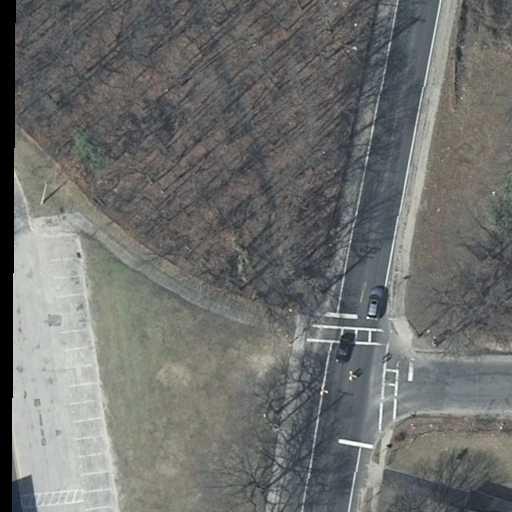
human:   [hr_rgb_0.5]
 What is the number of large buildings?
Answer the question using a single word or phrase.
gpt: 0

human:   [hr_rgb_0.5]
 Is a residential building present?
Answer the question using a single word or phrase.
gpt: yes

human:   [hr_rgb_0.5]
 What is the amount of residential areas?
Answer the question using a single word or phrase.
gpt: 1

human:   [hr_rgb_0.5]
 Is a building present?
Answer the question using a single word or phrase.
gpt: yes

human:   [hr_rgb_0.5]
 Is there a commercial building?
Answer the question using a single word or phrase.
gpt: no

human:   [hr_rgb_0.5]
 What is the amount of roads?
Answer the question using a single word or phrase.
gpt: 2

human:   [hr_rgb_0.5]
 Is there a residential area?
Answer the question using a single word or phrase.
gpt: yes

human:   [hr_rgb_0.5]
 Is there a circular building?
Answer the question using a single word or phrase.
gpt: no

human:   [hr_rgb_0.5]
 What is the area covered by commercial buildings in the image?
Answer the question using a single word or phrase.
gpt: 0m2

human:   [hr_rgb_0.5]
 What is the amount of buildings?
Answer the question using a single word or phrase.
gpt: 1

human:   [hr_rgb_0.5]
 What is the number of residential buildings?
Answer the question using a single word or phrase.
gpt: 1

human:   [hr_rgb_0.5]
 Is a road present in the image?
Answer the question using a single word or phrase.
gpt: yes

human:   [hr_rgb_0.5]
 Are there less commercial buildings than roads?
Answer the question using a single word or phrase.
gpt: yes

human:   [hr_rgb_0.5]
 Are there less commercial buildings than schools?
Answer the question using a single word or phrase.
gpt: yes

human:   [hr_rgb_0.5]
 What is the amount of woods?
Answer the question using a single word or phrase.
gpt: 1

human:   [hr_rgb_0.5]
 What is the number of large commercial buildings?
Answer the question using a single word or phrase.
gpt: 0

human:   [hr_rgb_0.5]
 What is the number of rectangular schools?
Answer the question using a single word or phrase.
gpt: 1

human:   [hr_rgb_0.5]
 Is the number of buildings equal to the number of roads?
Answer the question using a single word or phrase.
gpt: no

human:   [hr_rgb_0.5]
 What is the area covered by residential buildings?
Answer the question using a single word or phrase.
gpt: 0m2

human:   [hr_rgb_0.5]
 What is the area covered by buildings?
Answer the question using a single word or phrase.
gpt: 0m2

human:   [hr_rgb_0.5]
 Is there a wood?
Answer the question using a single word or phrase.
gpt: yes

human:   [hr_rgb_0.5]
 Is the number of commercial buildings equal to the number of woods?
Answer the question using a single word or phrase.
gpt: no

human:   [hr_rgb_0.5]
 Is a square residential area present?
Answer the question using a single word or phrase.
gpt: no

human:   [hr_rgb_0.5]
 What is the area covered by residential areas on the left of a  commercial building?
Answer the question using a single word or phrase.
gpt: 0m2

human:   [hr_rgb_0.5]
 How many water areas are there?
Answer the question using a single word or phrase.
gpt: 0

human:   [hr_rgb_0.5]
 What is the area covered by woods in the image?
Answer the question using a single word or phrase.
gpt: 10599m2

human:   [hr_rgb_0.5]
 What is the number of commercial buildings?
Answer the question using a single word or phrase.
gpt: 0

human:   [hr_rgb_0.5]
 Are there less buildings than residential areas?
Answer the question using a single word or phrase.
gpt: no

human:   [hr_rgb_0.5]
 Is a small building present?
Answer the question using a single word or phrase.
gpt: yes

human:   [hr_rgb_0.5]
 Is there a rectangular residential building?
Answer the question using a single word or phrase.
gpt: yes

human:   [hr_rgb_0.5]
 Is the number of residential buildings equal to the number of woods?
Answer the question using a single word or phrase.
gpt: yes

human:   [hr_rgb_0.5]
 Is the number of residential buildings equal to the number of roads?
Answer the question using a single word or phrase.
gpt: no

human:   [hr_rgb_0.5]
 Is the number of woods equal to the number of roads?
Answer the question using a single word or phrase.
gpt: no

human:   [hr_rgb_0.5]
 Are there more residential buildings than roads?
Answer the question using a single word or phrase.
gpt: no

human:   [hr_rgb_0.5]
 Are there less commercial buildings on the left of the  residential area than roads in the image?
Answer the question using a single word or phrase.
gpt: yes

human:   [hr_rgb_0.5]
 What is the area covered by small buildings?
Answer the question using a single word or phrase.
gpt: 0m2

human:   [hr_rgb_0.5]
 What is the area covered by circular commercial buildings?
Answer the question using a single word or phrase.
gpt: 0m2

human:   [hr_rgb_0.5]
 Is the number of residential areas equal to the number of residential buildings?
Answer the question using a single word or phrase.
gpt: yes

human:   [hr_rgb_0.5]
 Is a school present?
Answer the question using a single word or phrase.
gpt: yes

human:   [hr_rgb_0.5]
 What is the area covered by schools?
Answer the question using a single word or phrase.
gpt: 3444m2

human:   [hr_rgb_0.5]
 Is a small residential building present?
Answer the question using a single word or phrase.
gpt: yes

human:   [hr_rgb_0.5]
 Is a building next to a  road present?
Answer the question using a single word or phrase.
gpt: yes

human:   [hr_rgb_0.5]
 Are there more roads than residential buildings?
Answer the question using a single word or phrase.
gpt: yes

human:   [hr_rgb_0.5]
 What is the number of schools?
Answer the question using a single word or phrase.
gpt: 1

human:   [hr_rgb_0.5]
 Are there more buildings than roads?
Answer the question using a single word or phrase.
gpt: no

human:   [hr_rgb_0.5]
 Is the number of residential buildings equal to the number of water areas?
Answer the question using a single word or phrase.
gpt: no

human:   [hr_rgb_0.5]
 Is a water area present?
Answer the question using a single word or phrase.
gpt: no

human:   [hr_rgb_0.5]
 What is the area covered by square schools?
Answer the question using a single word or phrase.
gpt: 0m2

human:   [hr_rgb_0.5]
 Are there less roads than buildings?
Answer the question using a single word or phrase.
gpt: no

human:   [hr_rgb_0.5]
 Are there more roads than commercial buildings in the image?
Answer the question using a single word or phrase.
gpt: yes

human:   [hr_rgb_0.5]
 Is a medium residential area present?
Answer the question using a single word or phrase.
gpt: no

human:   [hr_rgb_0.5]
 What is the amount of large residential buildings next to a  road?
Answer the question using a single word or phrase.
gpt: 0

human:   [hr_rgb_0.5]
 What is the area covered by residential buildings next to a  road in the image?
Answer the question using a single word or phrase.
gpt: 0m2

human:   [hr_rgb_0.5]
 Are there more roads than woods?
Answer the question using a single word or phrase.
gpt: yes

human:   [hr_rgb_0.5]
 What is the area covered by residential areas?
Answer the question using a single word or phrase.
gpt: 10599m2

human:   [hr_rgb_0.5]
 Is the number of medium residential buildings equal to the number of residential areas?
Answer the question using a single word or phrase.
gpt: no

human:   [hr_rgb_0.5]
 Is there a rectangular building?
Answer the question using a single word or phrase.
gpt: yes

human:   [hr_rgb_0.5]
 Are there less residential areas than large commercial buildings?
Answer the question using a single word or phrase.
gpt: no

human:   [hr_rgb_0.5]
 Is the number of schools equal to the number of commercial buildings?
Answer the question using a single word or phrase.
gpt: no

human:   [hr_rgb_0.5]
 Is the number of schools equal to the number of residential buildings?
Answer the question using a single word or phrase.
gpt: yes

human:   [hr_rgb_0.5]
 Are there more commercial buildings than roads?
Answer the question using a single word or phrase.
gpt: no

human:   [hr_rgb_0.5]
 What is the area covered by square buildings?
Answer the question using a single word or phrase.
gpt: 0m2

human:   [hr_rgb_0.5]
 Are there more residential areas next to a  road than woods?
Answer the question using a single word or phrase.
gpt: no

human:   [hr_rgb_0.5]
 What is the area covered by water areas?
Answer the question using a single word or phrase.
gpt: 0m2